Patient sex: F
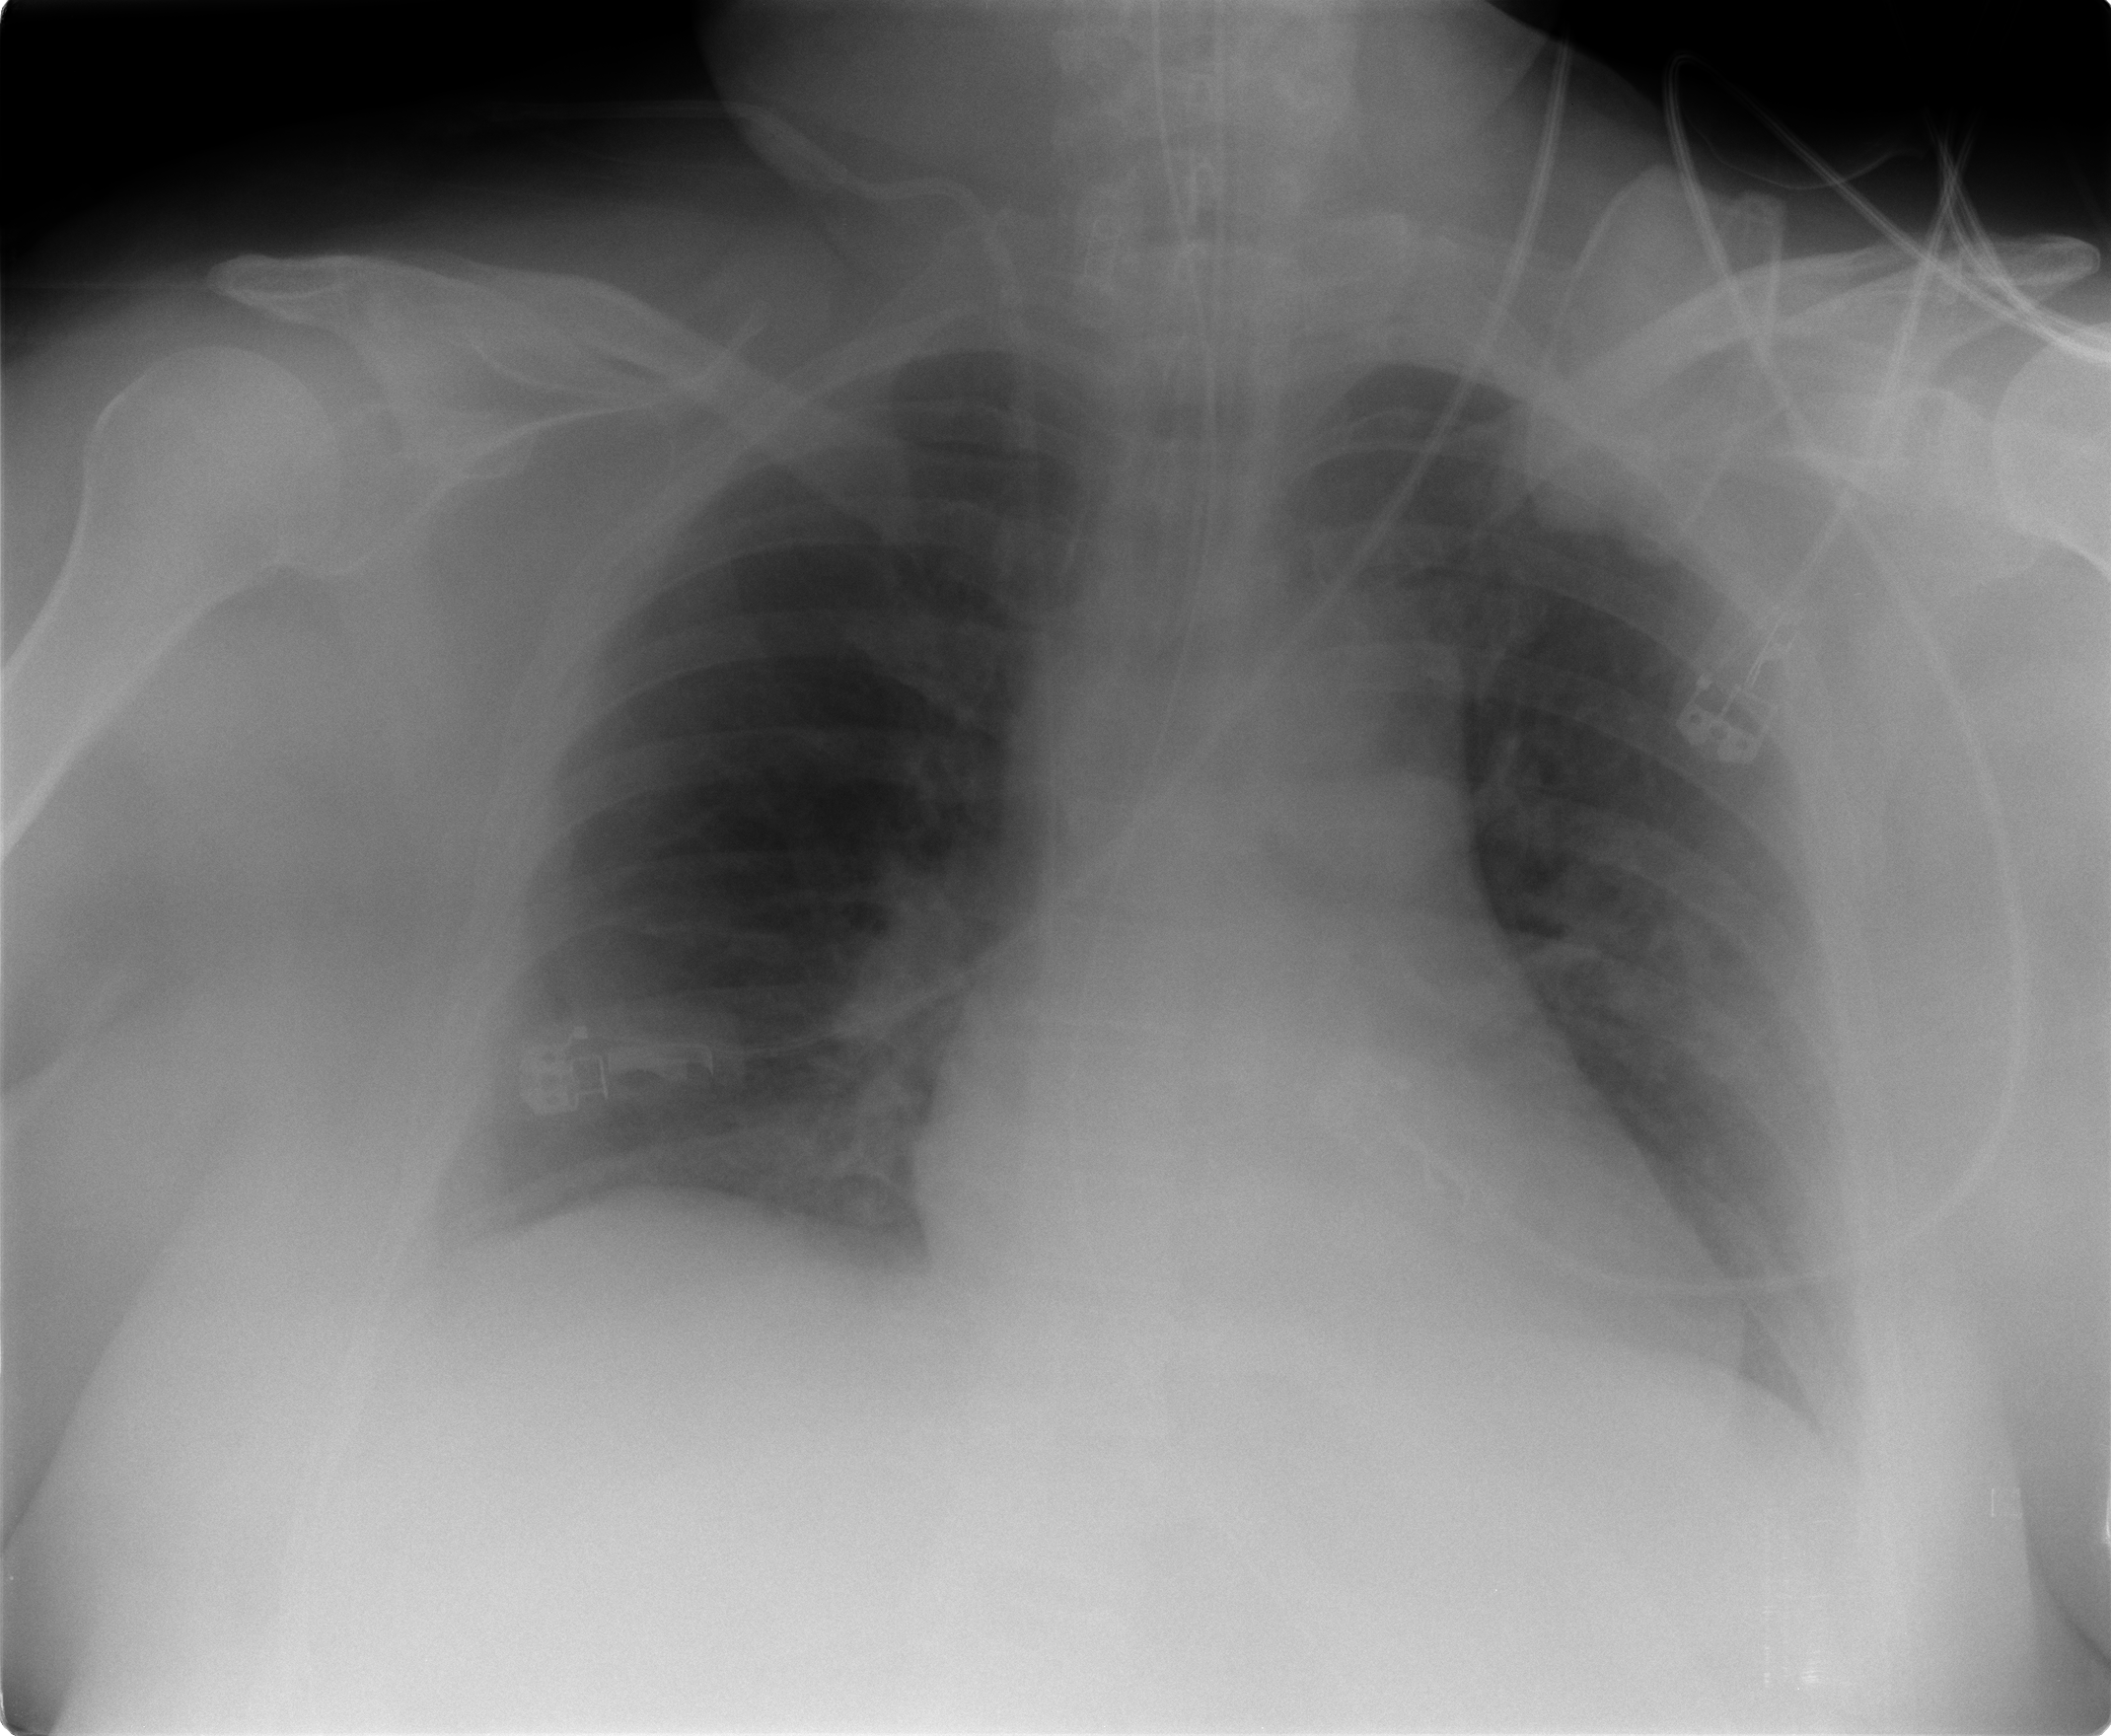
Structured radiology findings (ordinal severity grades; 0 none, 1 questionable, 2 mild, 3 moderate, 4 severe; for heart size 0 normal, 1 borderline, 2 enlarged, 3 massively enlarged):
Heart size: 2
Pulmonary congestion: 1
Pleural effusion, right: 0
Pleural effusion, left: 2
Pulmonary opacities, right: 0
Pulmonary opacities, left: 2
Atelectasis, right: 1
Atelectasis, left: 0